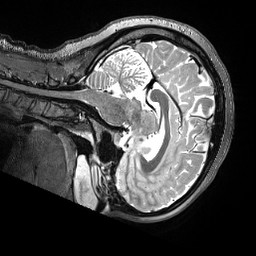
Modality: T2w
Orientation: sagittal
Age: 25
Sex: female
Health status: healthy
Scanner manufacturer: siemens
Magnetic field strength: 3 T
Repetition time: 3.2 s
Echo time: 0.563 s